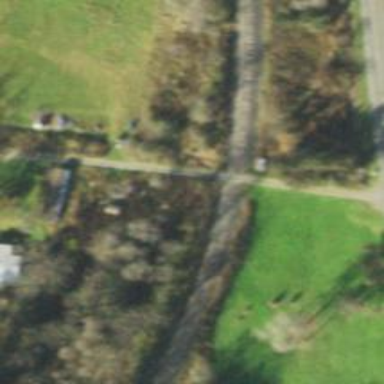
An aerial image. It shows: Railway track.